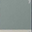
Piece: xx